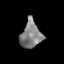
Tissue: prostate
Cell type: Fibroblasts
Senescence score: 0.7195
Nuclear area (px): 554
Mean DAPI intensity: 127.727